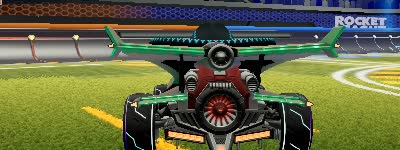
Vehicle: aftershock